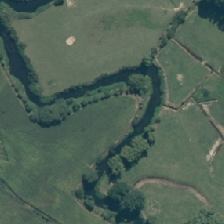
Land cover: shortrotation_cropland